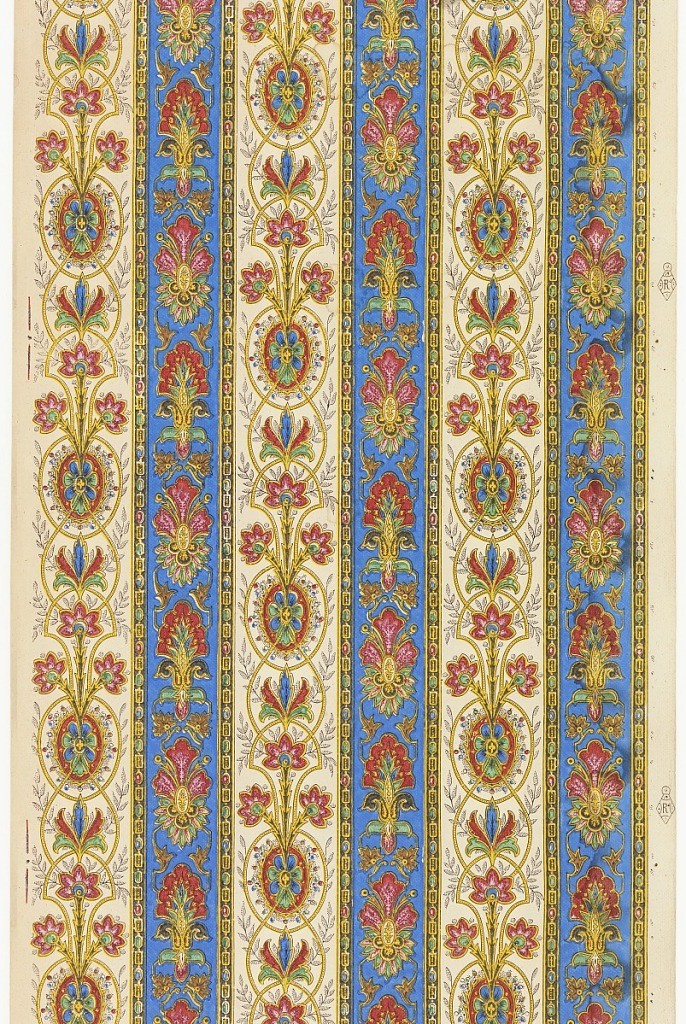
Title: Curtain paper
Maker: Jeffrey & Co., 1836–1930 London, England
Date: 1872
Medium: Machine-printed paper, embossed
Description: Floral stripe design, printed on striped background. The background stripes alternate between deep blue and off-white, separated by a strand of strung beads. Printed in blue, red, yellow, black, green and brown on textured white ground.